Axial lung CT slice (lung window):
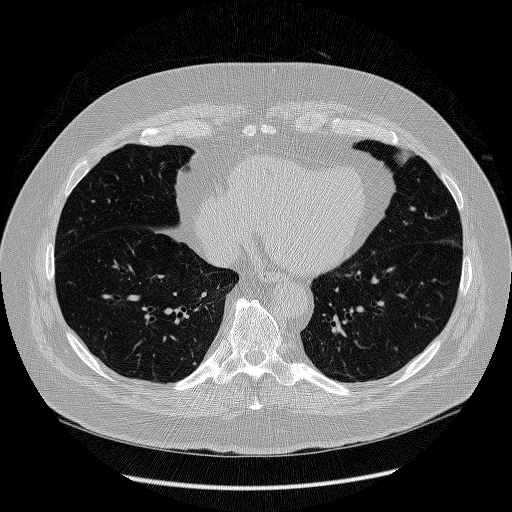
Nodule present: no